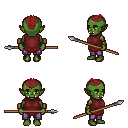
a pixel art fantasy rpg character, female body template, orc, green skin, maroon tunic, magenta pants, brunette short mohawk hairstyle, leather bracers, spear, four views (front, back, left, right), 2x2 character sprite sheet, small pixel art, hard edges, no anti-aliasing